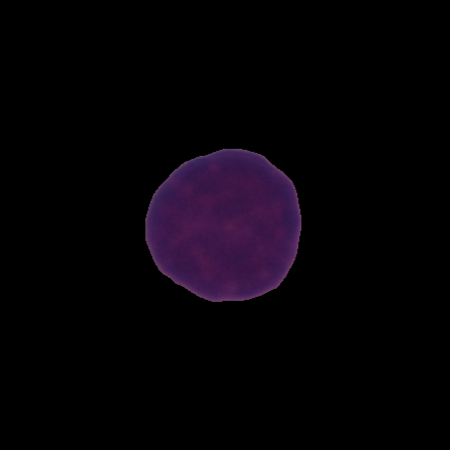
Label: healthy